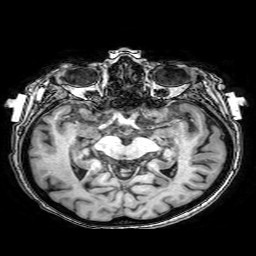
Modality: T1w
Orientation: coronal
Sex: female
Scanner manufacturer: philips
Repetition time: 0.008069 s
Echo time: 0.00369 s